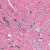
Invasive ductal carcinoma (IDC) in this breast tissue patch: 1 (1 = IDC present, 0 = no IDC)